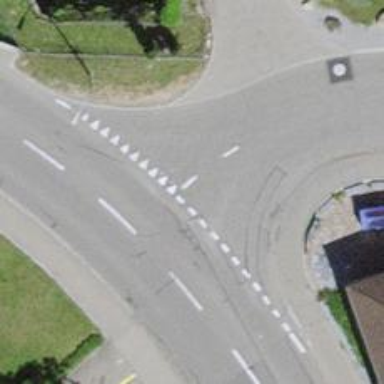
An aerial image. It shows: Road with "give way" sign.